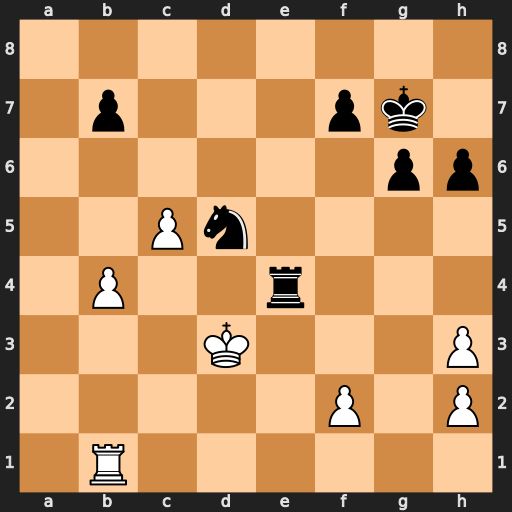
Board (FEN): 8/1p3pk1/6pp/2Pn4/1P2r3/3K3P/5P1P/1R6
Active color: w
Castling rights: -
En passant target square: -
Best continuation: Kxe4 Nc3+ Kd3 Nxb1 b5